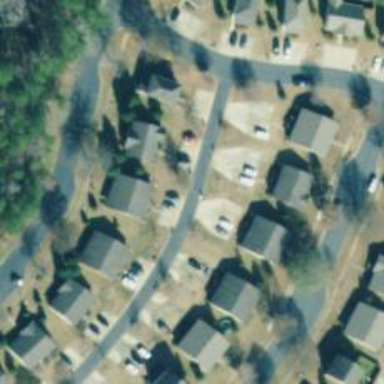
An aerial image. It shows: Residential road.